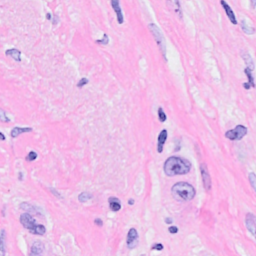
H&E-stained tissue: Breast